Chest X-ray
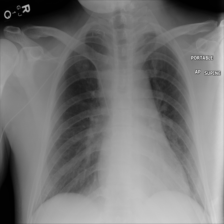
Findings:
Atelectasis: negative
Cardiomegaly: negative
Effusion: negative
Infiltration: positive
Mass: negative
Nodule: negative
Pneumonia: negative
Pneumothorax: negative
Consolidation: negative
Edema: negative
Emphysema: negative
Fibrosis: negative
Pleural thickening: negative
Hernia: negative